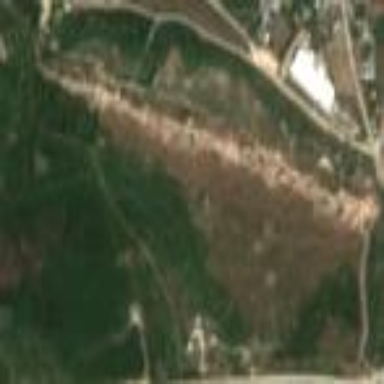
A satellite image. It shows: Archaeological site consisting of fortification structures.